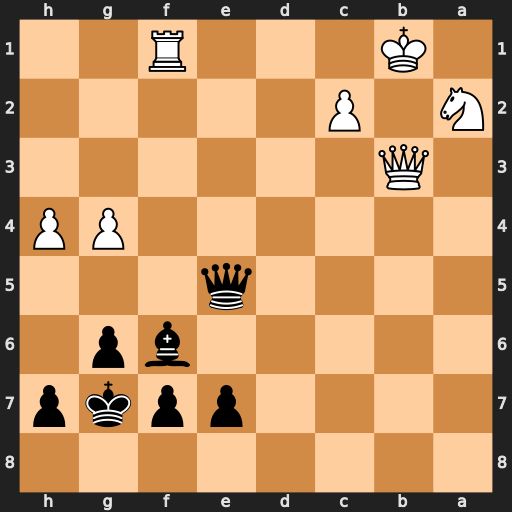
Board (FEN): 8/4ppkp/5bp1/4q3/6PP/1Q6/N1P5/1K3R2
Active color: b
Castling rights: -
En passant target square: -
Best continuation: Qa1#